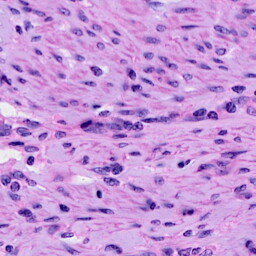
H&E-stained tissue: Cervix